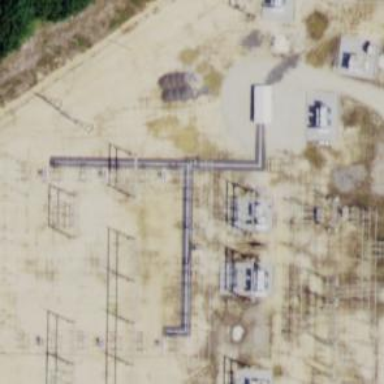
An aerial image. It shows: Distribution level power substation surrounded by fence.